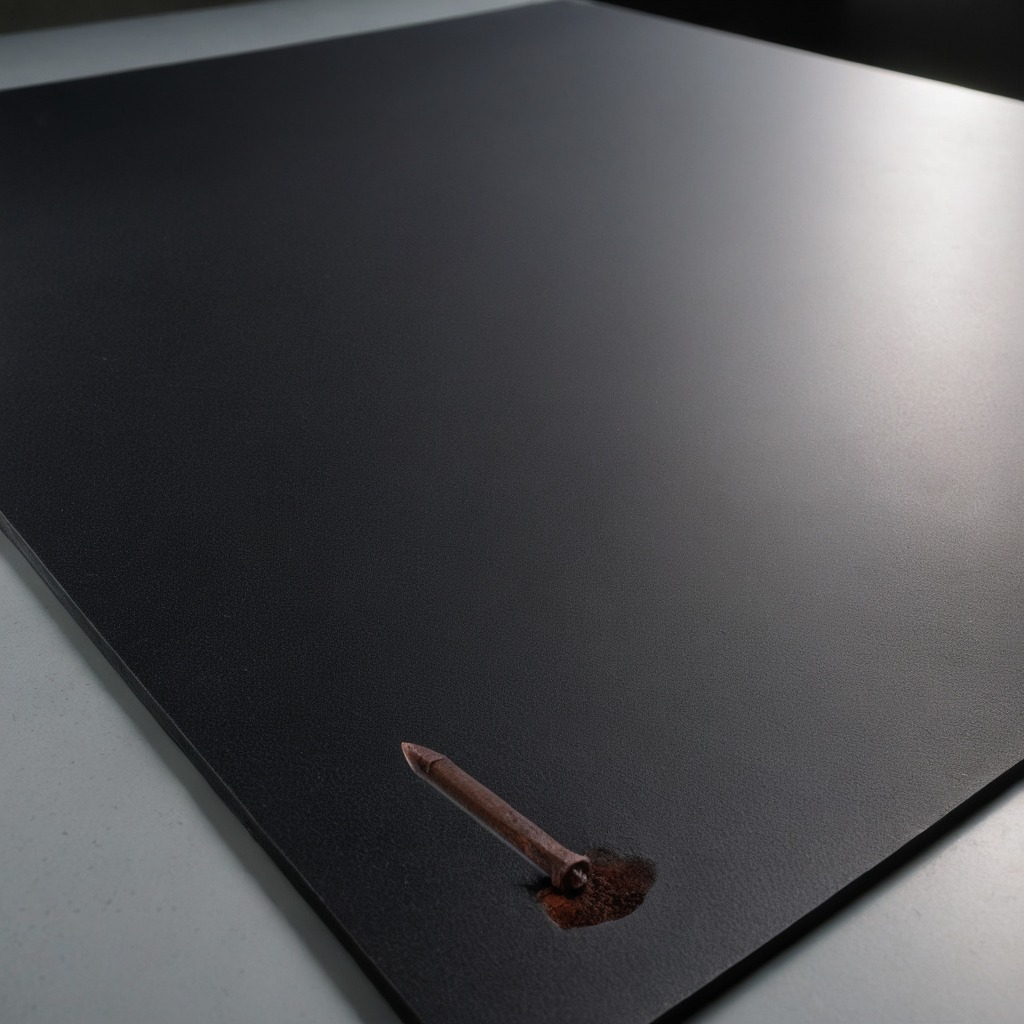
A nail is lying on a clean granite tabletop inside a workshop under bright overhead lighting crisp shadows high clarity worn but beneath the mat.